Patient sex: M
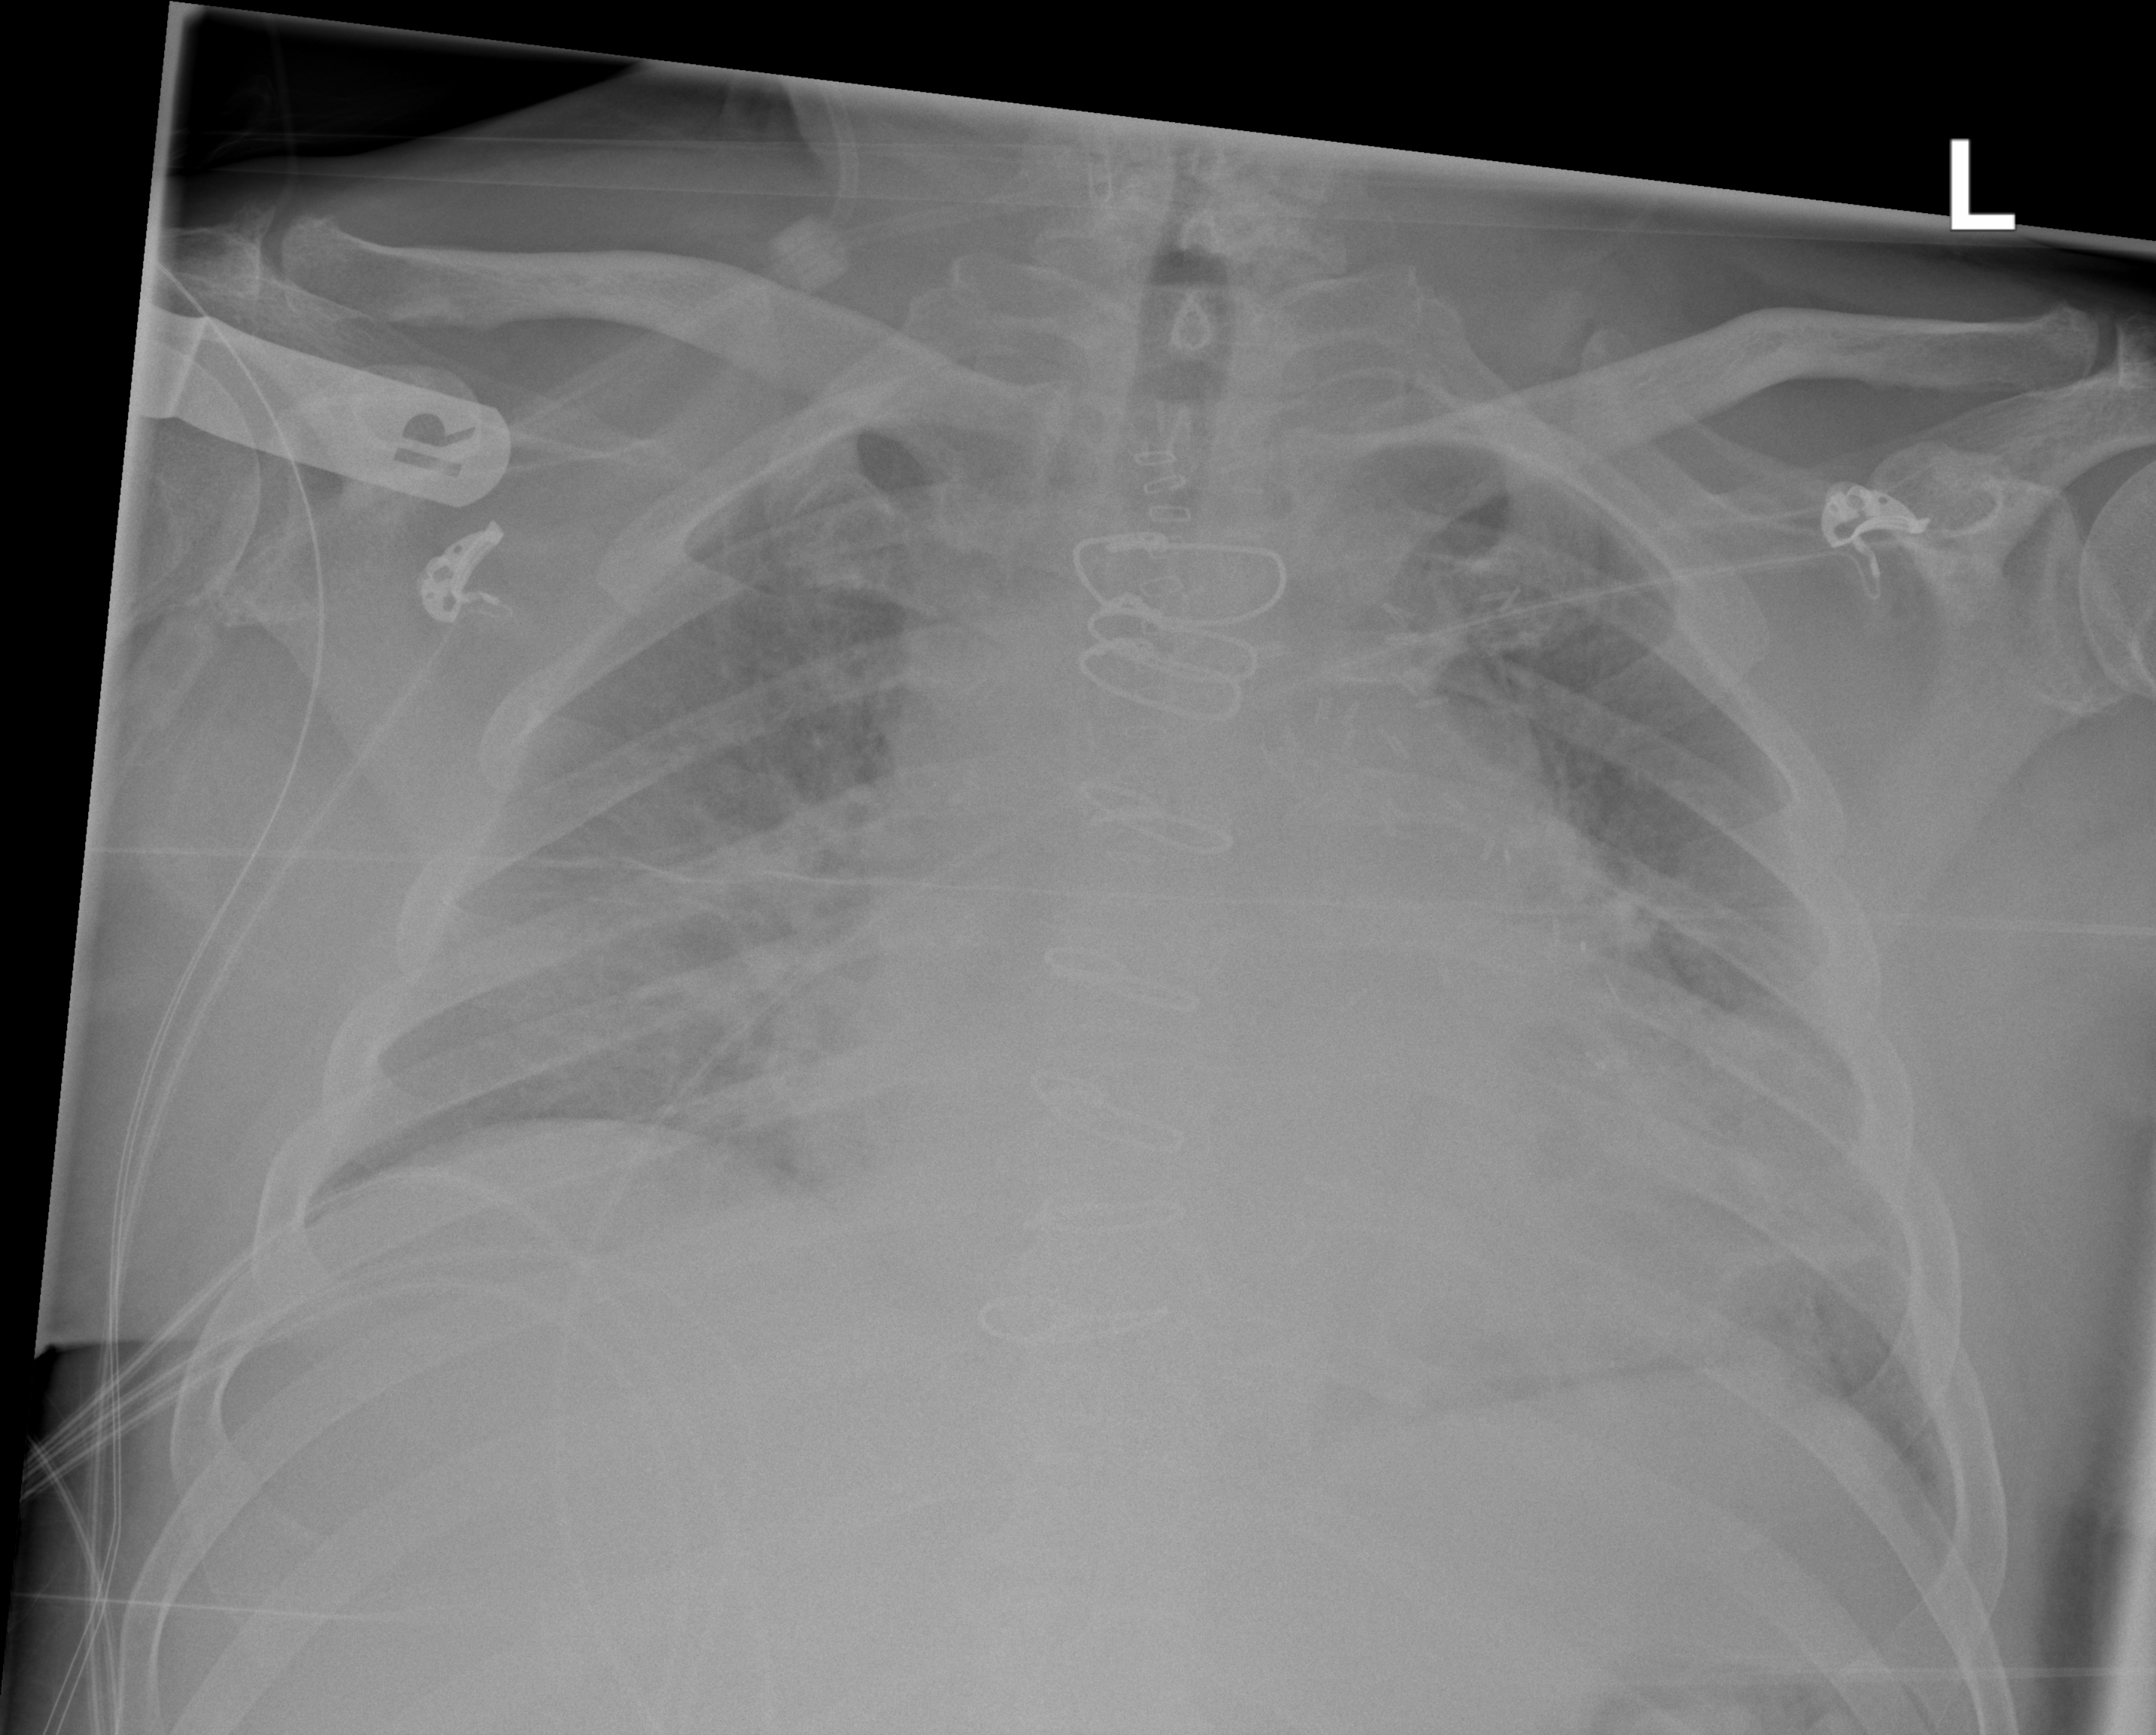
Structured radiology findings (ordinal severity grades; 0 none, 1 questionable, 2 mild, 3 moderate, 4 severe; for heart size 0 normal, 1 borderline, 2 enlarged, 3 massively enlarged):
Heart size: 1
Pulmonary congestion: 2
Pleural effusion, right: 0
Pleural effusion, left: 0
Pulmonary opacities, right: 2
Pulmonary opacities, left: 2
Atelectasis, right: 2
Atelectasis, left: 2